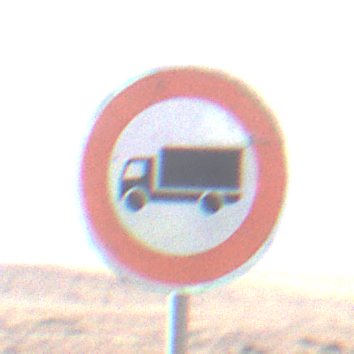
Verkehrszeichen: VerbotFuerKraftfahrzeugeUeberDreiKommaFuenfTonnen
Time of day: Midday
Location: Outdoor (Nature)
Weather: Clear
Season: NotSpecified
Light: Natural